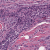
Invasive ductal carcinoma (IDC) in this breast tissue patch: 1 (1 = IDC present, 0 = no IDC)